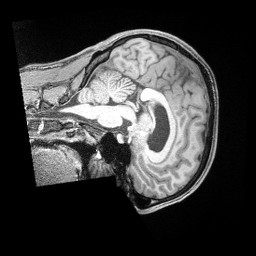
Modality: T1w
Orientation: sagittal
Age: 34
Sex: male
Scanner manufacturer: siemens
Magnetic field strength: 3 T
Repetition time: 2 s
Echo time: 0.00211 s